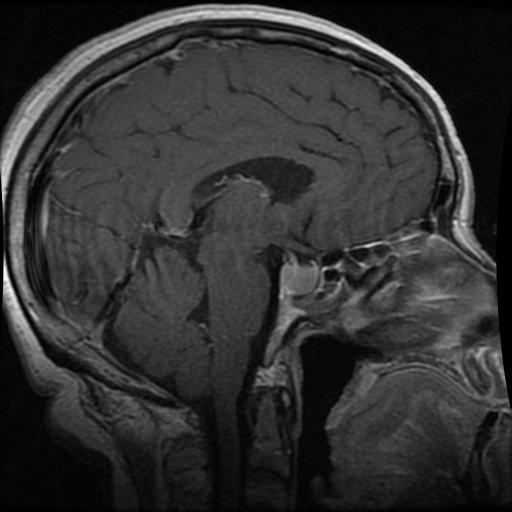
Label: pituitary